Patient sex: F
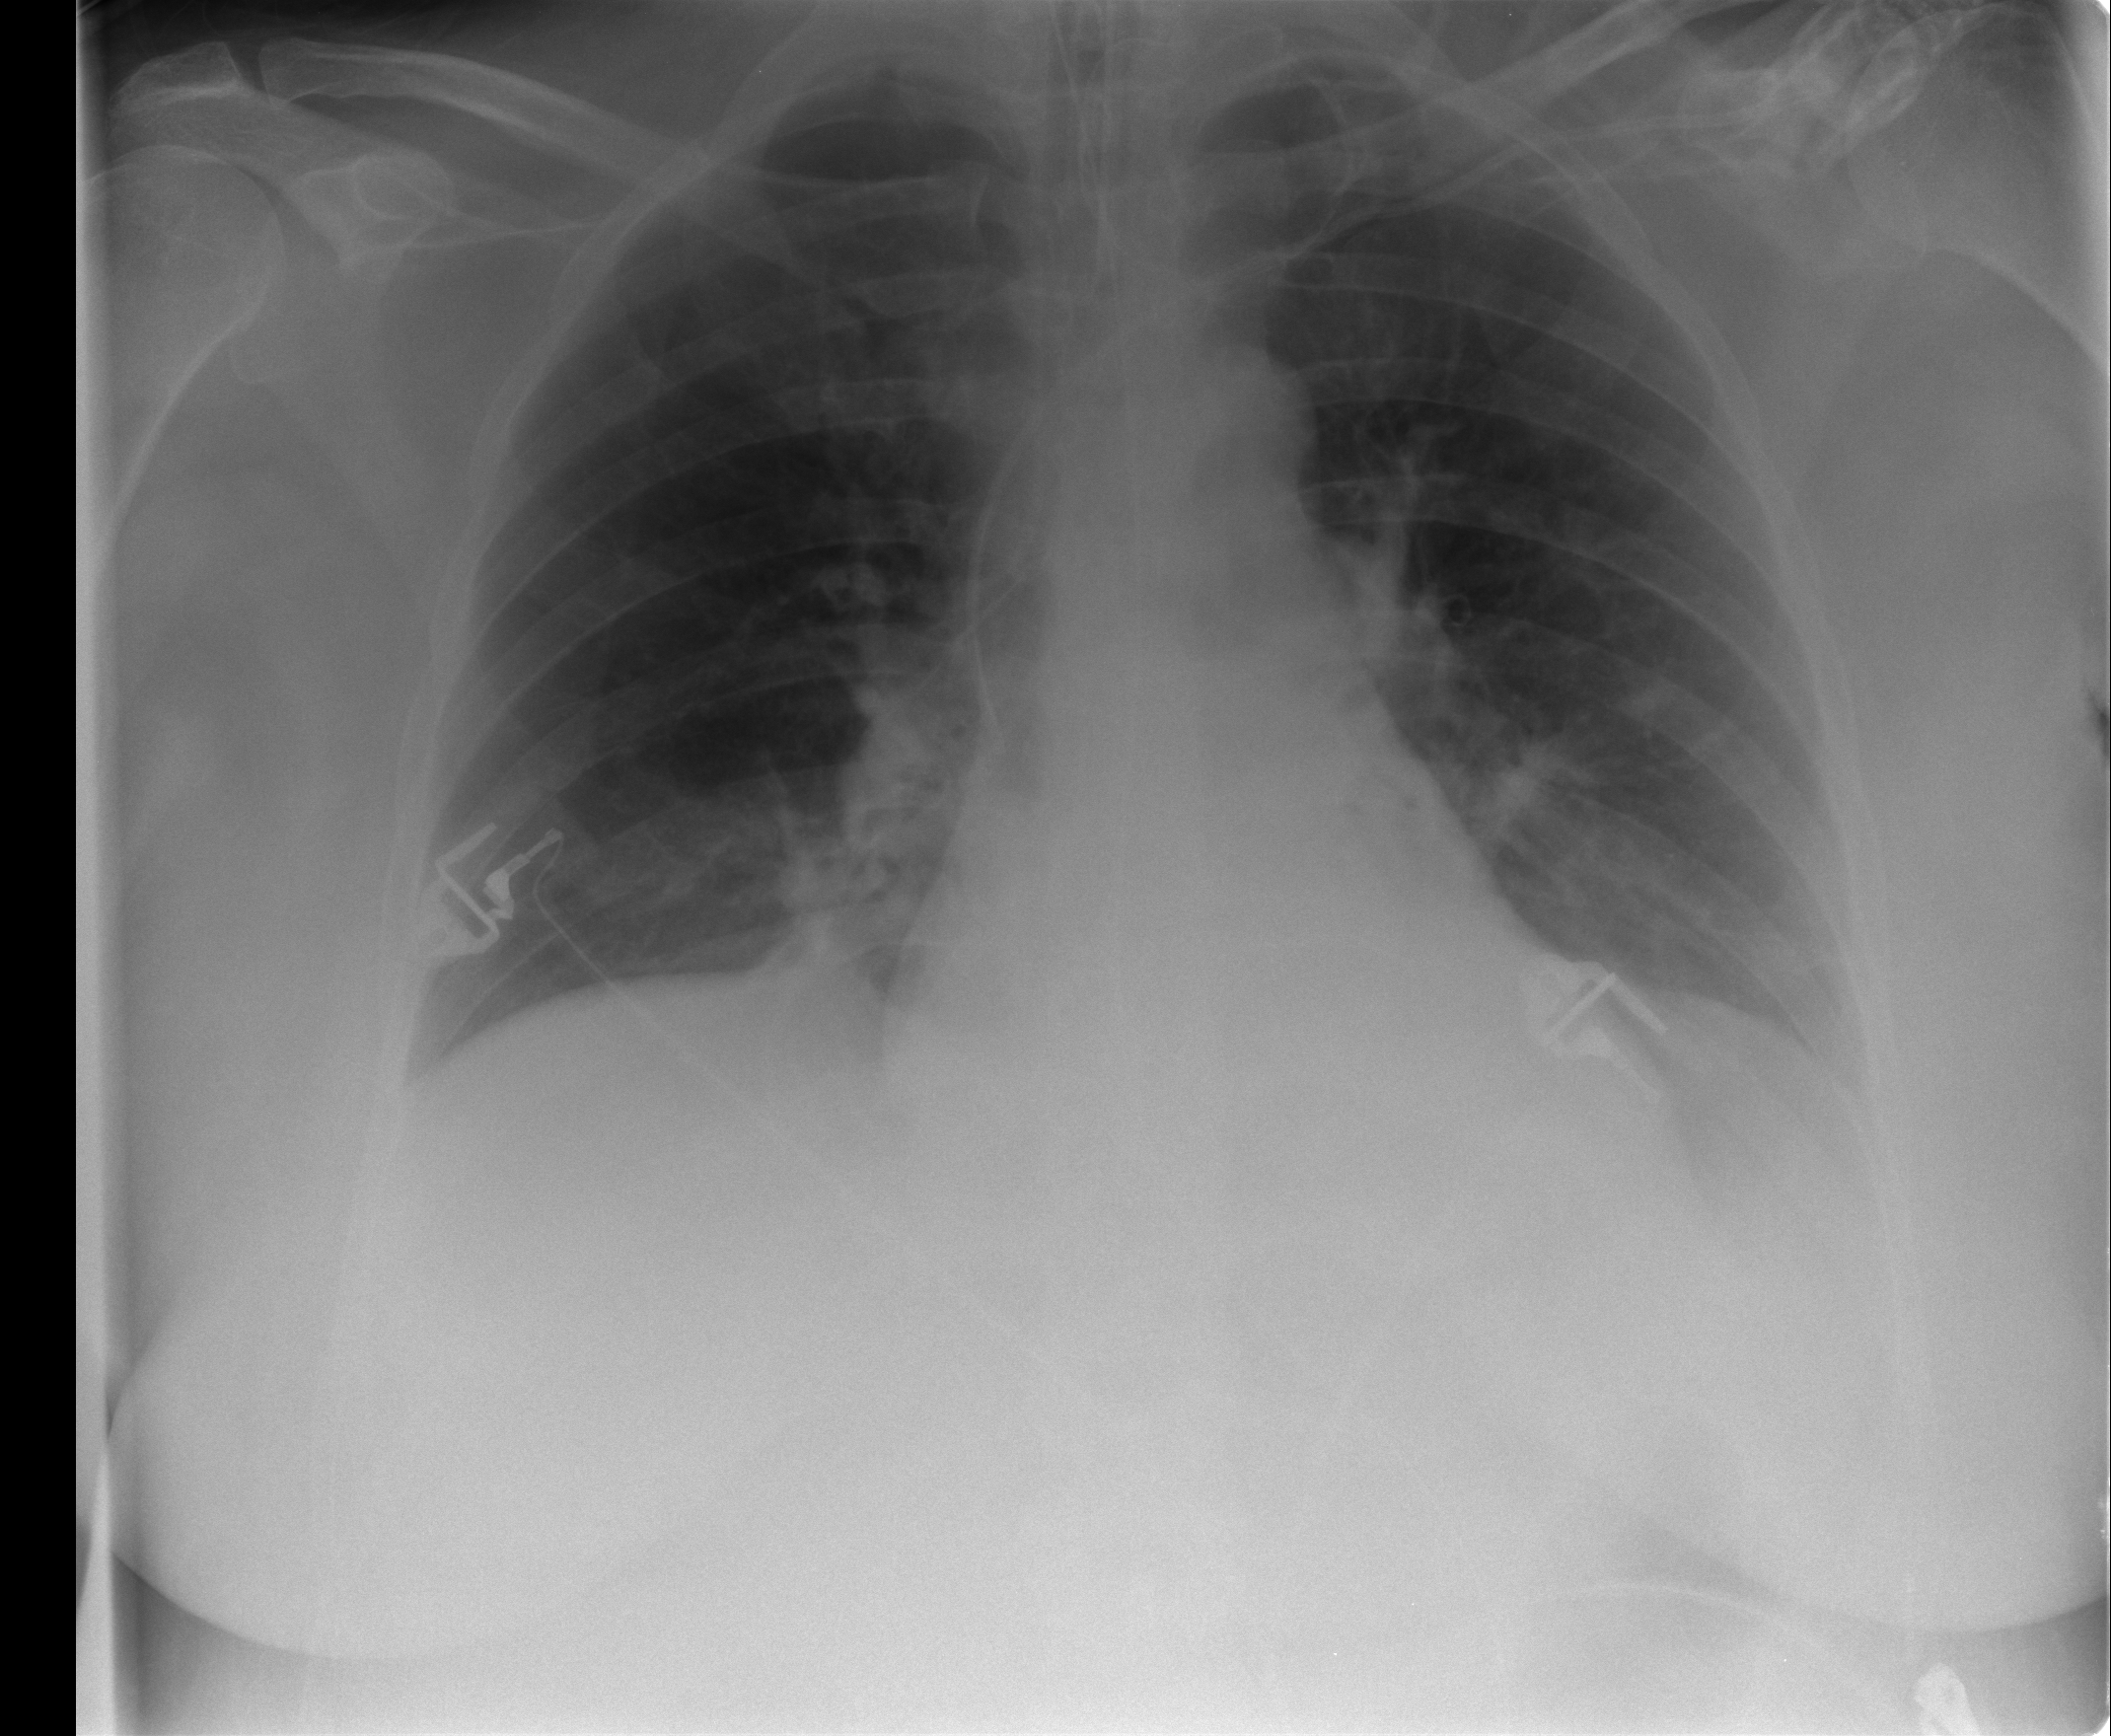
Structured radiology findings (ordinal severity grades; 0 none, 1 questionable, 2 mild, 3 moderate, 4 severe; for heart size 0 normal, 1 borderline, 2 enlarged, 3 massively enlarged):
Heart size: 0
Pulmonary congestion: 0
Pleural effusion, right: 0
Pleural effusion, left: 1
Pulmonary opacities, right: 0
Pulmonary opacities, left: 0
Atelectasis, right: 2
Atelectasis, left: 2